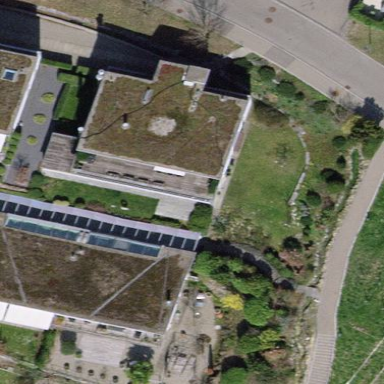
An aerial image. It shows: White residential building with flat grass-covered roof.